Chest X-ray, AP view. Patient: 56 years old, sex F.
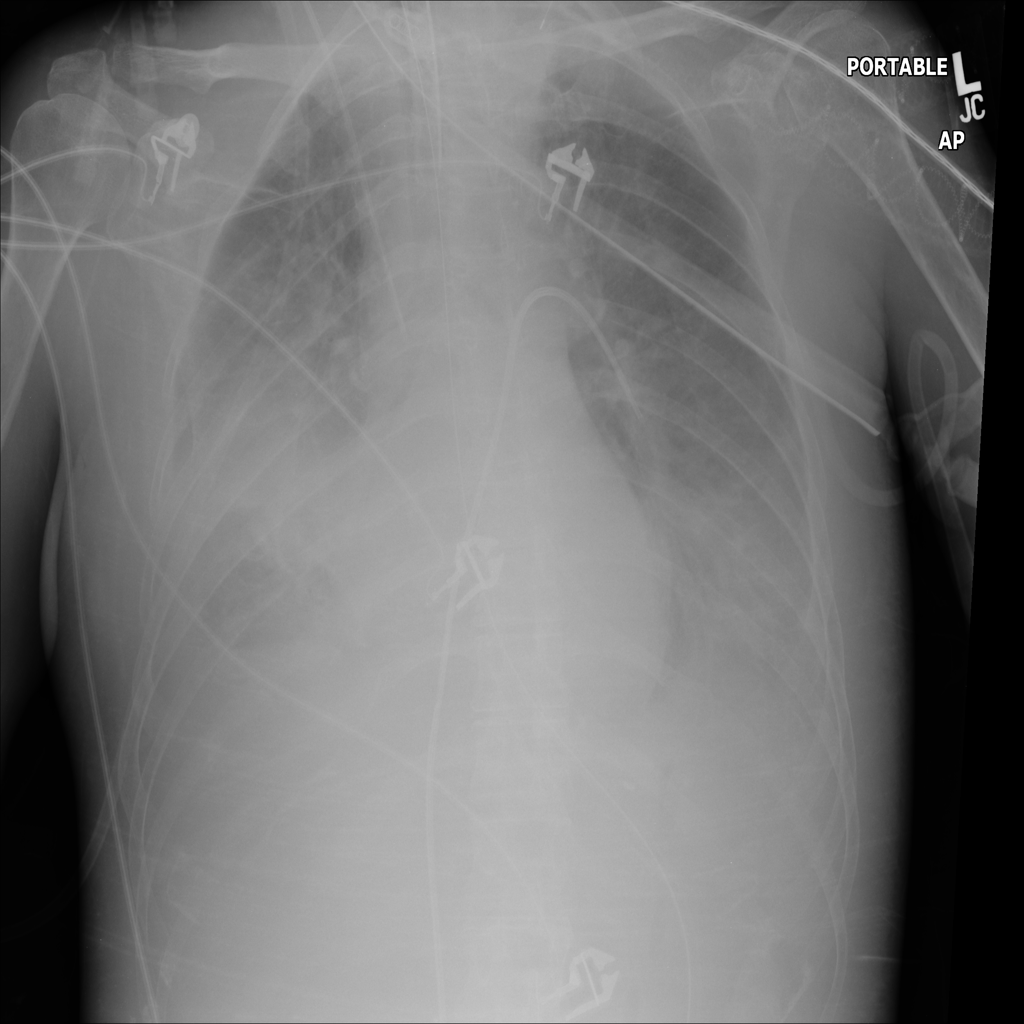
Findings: No Finding